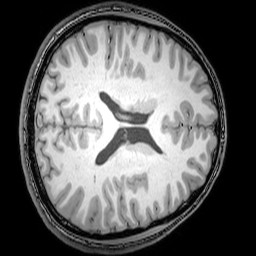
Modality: T1w
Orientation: axial
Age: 24
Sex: male
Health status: healthy
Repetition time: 0.081 s
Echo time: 0.037 s